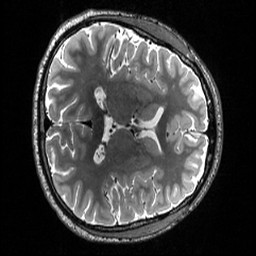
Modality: T2w
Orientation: axial
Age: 23
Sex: male
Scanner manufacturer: siemens
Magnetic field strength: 3 T
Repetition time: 3.2 s
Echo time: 0.566 s